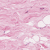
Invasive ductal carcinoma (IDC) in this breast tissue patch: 0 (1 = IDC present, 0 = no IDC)